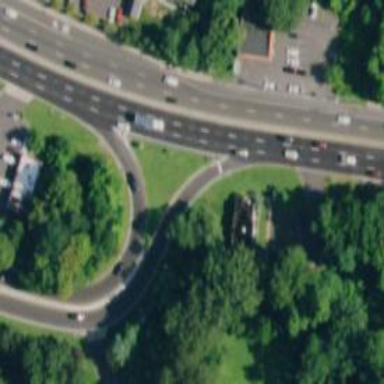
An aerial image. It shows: Trunk link highway.